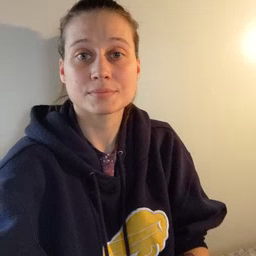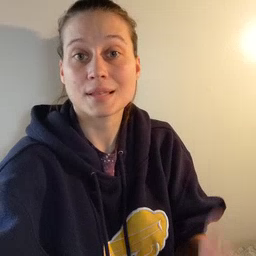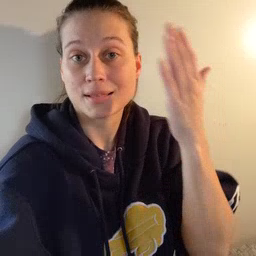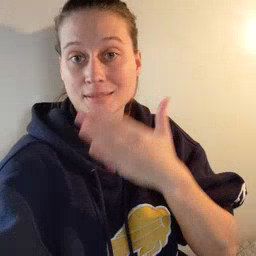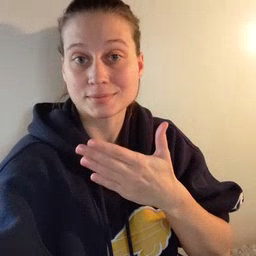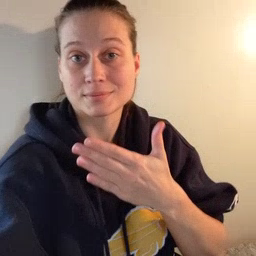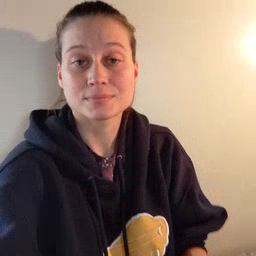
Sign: night